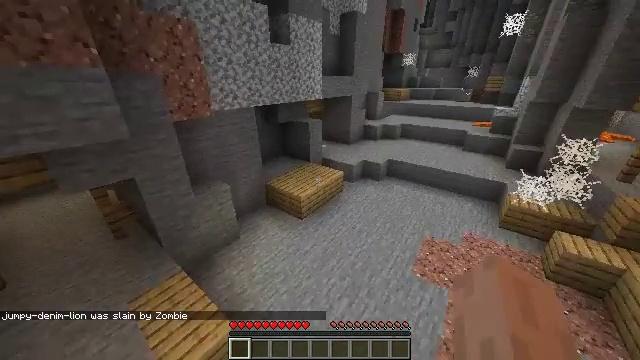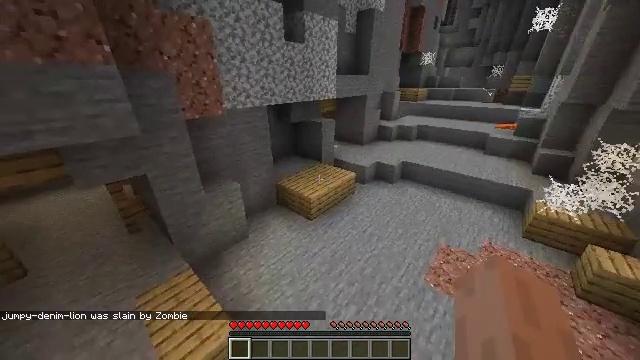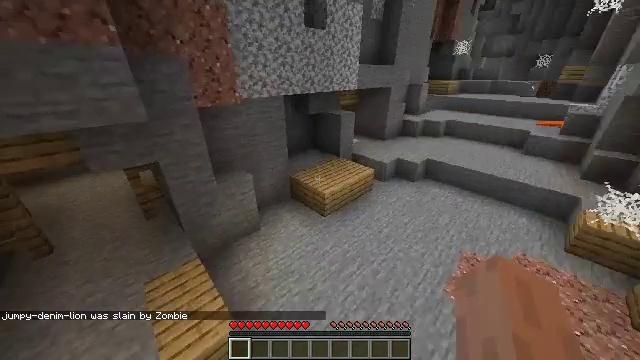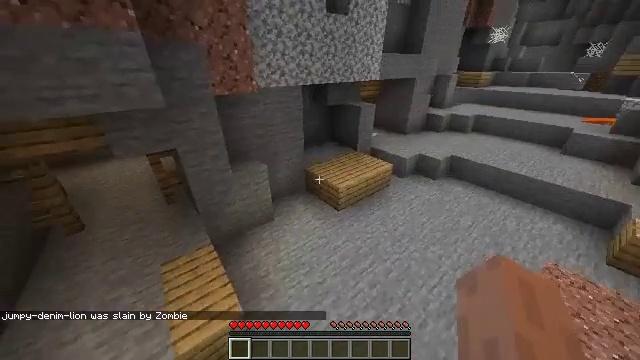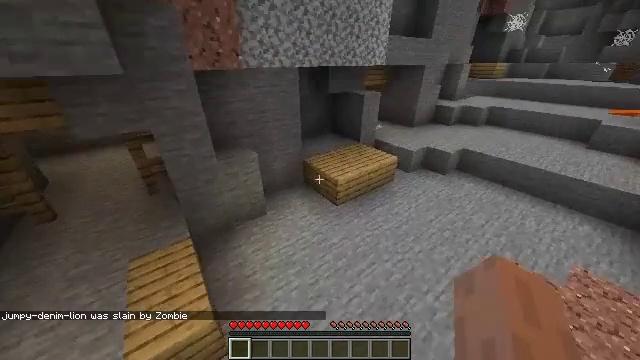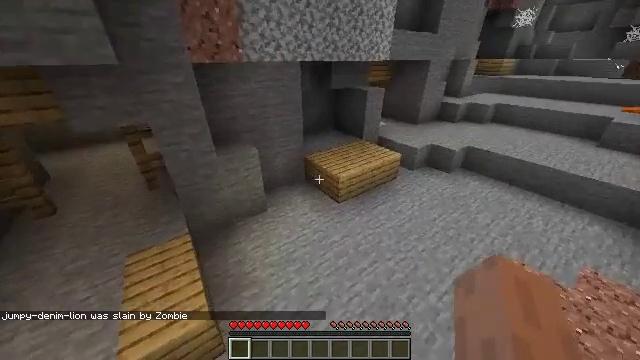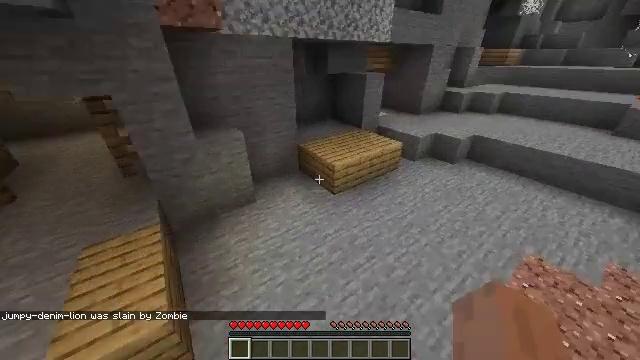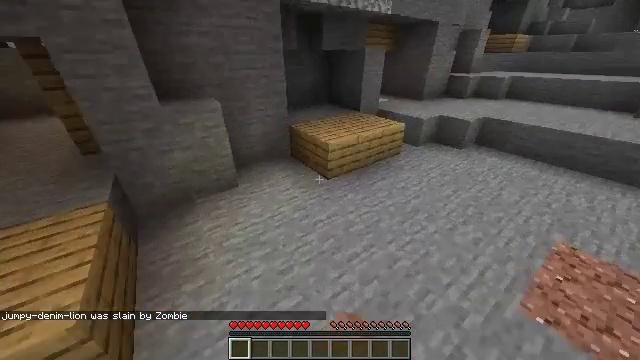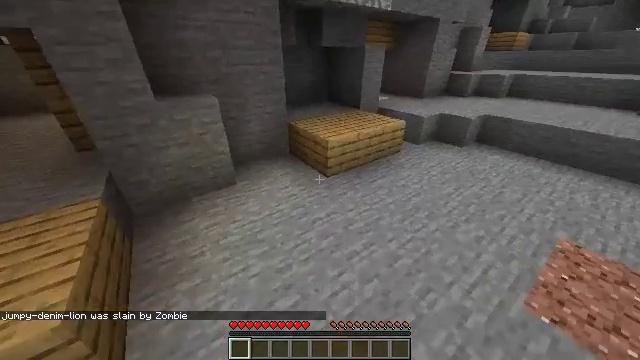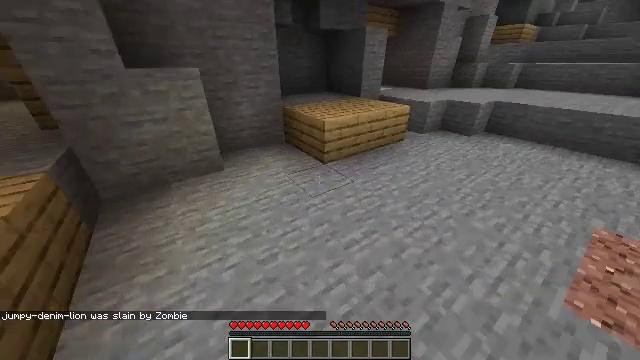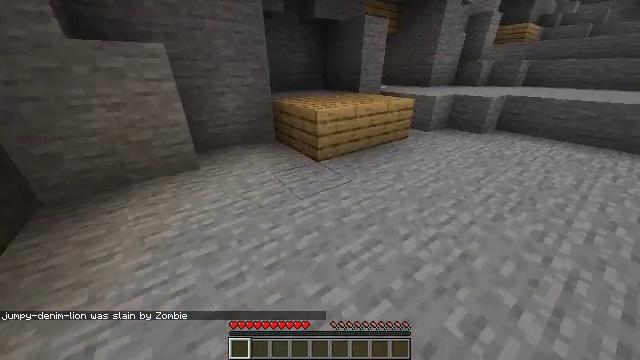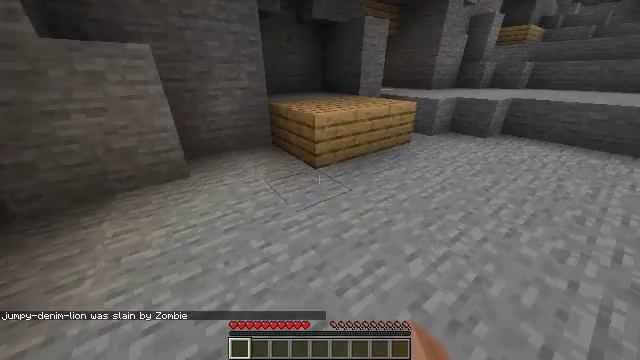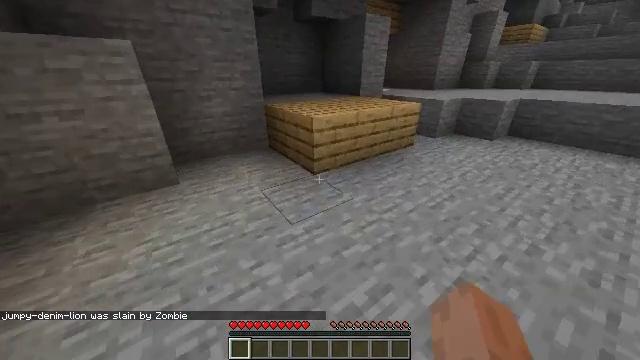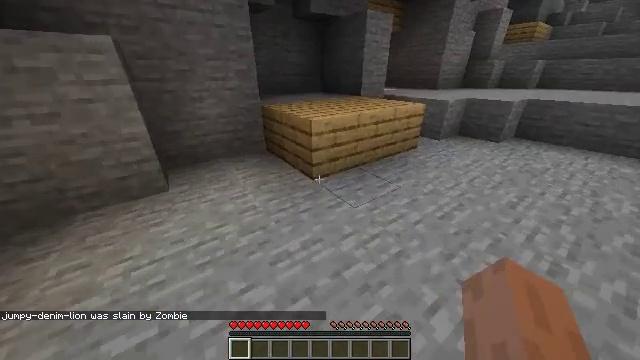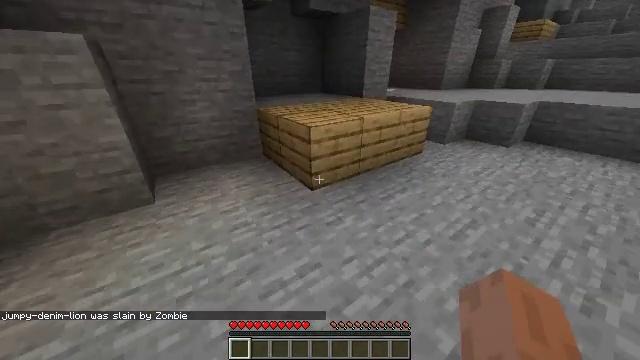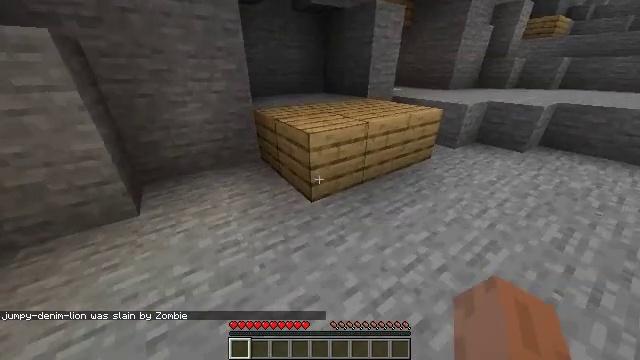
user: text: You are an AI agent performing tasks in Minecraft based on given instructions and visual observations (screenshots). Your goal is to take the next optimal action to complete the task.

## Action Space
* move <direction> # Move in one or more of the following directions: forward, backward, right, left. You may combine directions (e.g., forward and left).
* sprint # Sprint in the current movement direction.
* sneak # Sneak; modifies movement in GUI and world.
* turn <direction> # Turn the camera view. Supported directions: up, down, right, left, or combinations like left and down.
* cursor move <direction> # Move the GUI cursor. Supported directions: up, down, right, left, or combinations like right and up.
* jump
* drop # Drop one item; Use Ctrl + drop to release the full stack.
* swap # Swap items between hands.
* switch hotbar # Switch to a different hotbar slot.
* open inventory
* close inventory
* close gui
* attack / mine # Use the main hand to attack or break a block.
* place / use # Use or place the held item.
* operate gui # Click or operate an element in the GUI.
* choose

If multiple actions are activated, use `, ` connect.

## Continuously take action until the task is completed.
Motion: motion action
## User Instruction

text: Gather some oak planks.
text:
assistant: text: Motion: move forward and move right, turn left
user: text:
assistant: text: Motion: move forward and move right, turn left and down
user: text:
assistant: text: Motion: move forward, turn left and down
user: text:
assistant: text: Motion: move forward, turn left
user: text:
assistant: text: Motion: move forward
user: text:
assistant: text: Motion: move forward, attack / mine
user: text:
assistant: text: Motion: move forward, attack / mine
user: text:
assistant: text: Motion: move forward, attack / mine
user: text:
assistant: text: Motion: move forward, attack / mine
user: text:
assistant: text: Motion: move forward, turn up, attack / mine
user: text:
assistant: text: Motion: move forward, attack / mine
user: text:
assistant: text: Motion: move forward, attack / mine
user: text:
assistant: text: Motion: move forward, attack / mine
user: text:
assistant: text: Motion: move forward, attack / mine
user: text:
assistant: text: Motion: move forward, attack / mine
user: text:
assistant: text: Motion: move forward, turn left and down, attack / mine
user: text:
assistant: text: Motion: move forward, turn down, attack / mine
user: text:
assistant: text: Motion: attack / mine
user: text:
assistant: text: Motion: attack / mine
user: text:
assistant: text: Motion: attack / mine
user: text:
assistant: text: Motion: attack / mine
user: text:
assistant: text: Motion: attack / mine
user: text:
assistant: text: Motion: attack / mine
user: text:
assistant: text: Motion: attack / mine
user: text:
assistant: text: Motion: attack / mine
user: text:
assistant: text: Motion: attack / mine
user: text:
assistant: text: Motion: attack / mine
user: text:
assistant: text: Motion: attack / mine
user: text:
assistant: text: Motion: attack / mine
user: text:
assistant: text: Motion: turn right, attack / mine